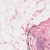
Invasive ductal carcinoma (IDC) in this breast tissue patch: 0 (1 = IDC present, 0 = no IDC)